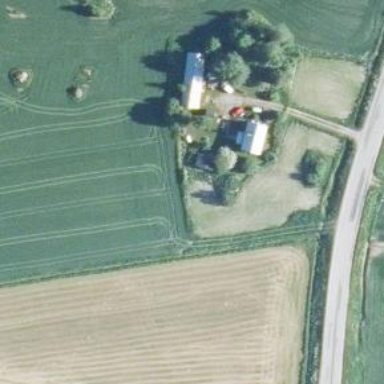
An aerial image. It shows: Farmyard area.